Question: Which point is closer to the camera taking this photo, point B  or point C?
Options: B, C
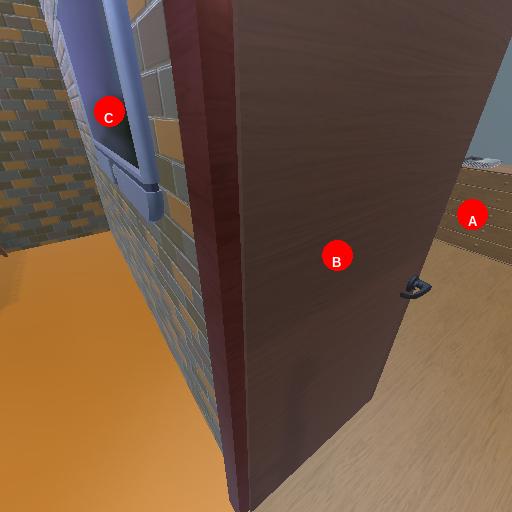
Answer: B